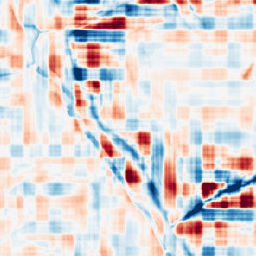
Category: wavelet
Decomposition family: wavelet_reverse_biorthogonal
Decomposition parameters: wavelet: rbio3.5
level: 5
Upsampling method: sinc_hamming
Upsampling parameters: scale: 2
kernel_size: 16
Upsampling scale: 2